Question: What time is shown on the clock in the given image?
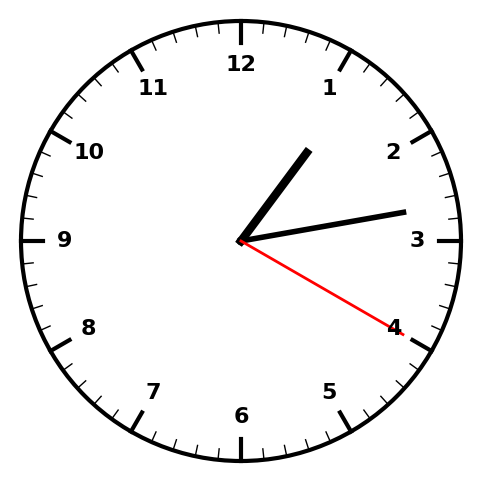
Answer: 01:13:20